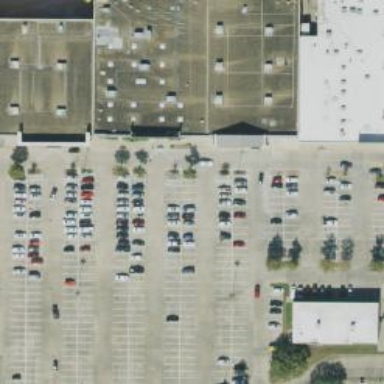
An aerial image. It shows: Parking space.